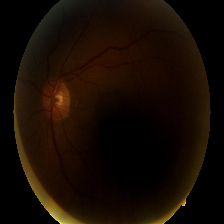
Diabetic retinopathy grade: Moderate